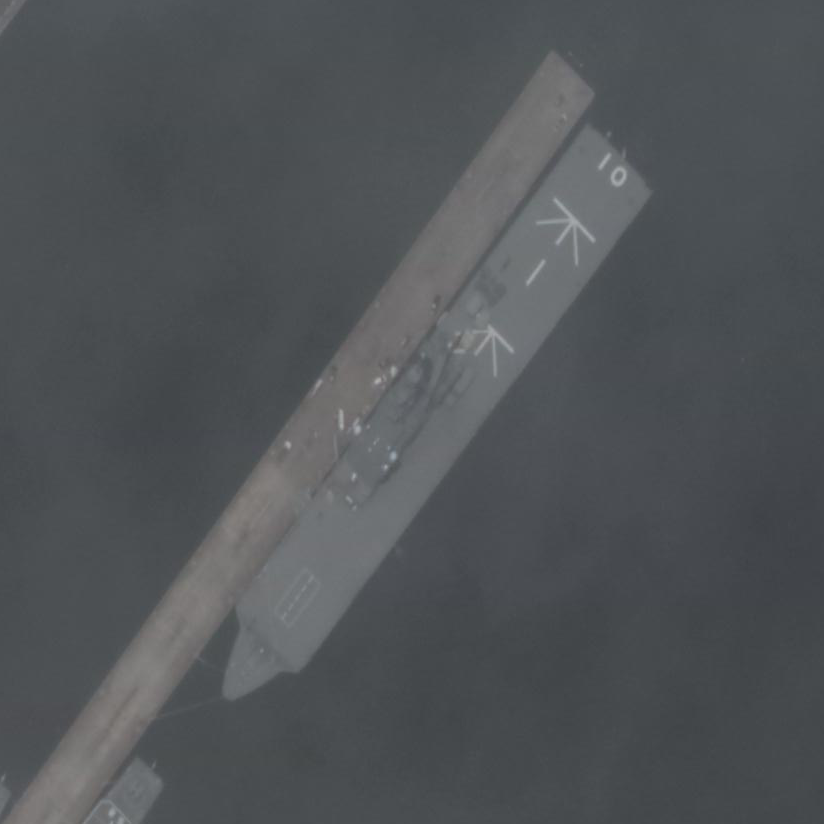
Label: assault